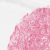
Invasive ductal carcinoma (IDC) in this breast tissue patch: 0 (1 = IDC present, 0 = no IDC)